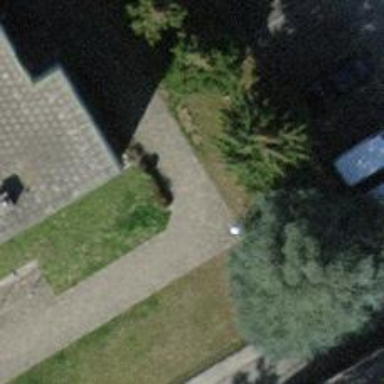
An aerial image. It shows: Footway surfaced with paving stones.